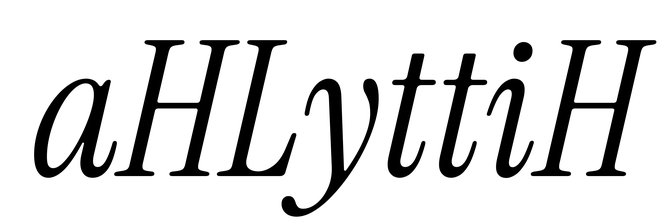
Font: InstrumentSerif-Italic